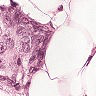
Metastatic tissue present: yes